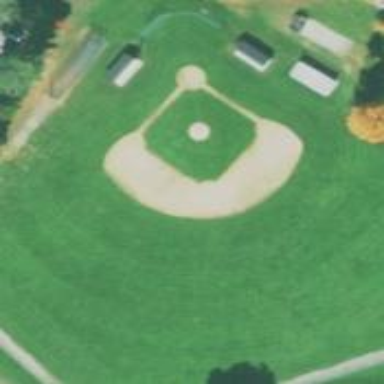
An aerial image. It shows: Baseball pitch for leisure land.